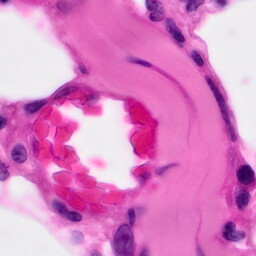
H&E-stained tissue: Pancreatic